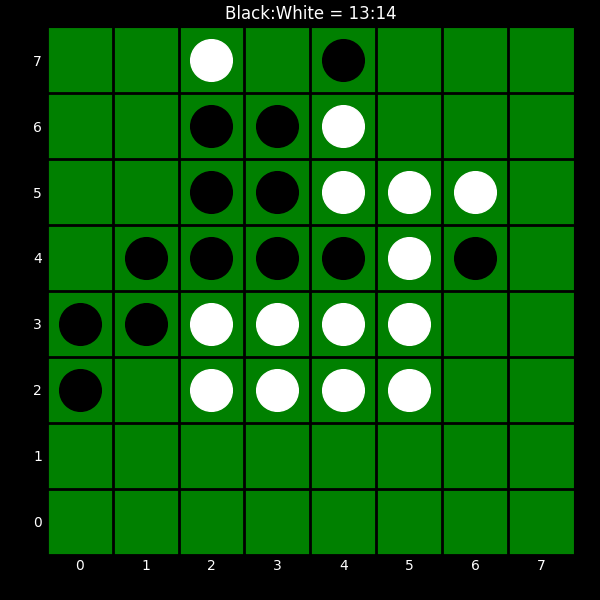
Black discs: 13
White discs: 14